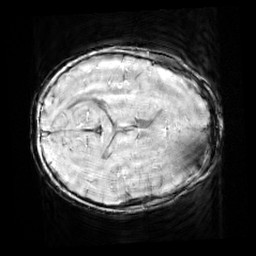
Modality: SWI
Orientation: axial
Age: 10
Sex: female
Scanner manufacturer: siemens
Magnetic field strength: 3 T
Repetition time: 0.027 s
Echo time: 0.02 s